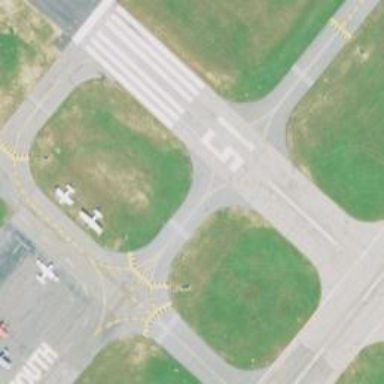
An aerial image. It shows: View of taxiway at the airport.